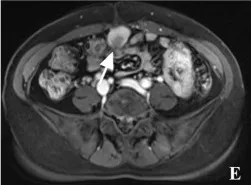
Contrast-enhanced magnetic resonance imaging (CE-MRI) of case. CE-MRI showed that the mass progressive enhancement in the arterial phase and the delayed phase (see arrows).
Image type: radiology (mri)